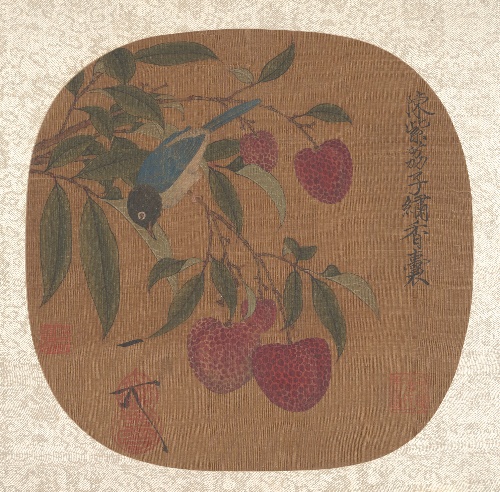
Artist: Emperor Huizong|Unidentified artist
Artist bio: Chinese, 1082–1135; r. 1100–25|
Object type: Fan mounted as an album leaf
Classification: Paintings
Medium: Fan mounted as an album leaf; ink and color on silk
Culture: China
Period: Song dynasty (960–1279)
Dimensions: 9 x 9 1/4 in. (22.9 x 23.5 cm)
Department: Asian Art
Credit line: John Stewart Kennedy Fund, 1913
Accession year: 1913
Repository: Metropolitan Museum of Art, New York, NY
Tags: Birds|Fruit